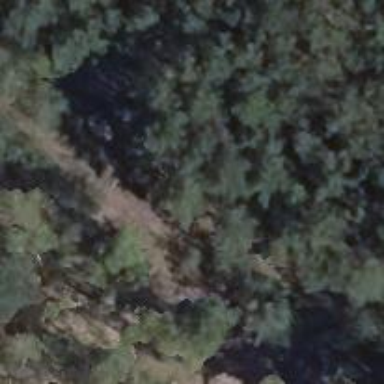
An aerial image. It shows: Abandoned railway.